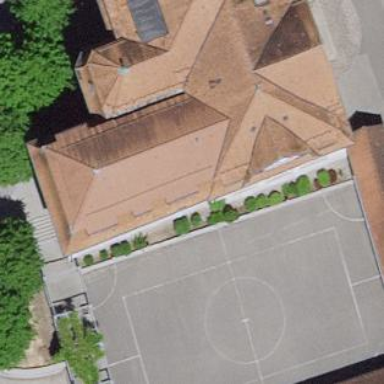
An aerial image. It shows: School building.